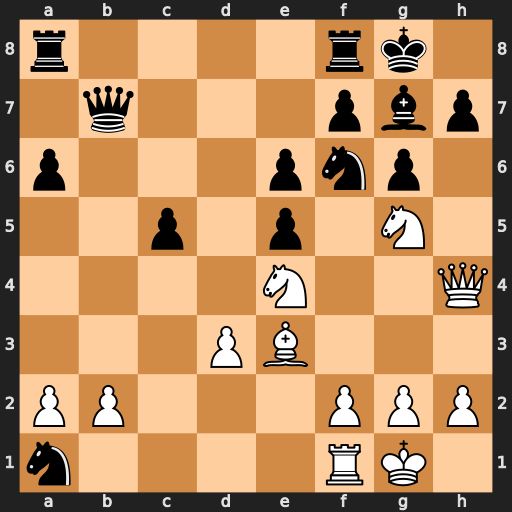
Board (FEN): r4rk1/1q3pbp/p3pnp1/2p1p1N1/4N2Q/3PB3/PP3PPP/n4RK1
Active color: w
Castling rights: -
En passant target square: -
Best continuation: Nxf6+ Bxf6 Qxh7#